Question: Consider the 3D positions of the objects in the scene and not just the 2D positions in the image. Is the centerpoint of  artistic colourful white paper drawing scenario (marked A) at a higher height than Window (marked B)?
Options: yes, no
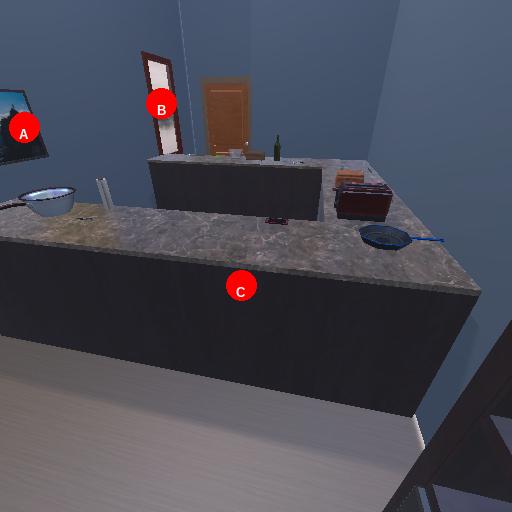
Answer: yes